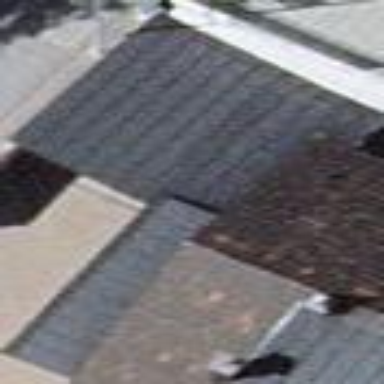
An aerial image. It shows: View of roof of building.